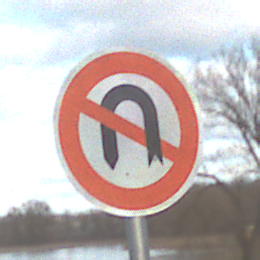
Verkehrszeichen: VerbotWenden
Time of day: SunriseSunset
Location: Outdoor (RoadRail)
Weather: PartlyCloudy
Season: NotSpecified
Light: Natural